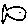
Label: fish